Question: I want to apply a link selector hover effect which includes bottom border underline in an unordered list. Really, I know I can do a simple underline using a border-bottom: #FFFFFF solid 2px;, but I'd like to make a custom underline with box-shadow effect. So I have two issues.
1. my border is showing up all the time, not just when I hover.
2. When I tried to add a box shadow to my .underline class it goes around the whole list item and does not create a separate line. I guess we can get to this item later.
MY CSS CODE
'''
li {
margin: auto 0px 20px auto;
font: 1em 'Bookman Old Style', Georgia, Garamond, 'Times New Roman', Times, serif;
color: #FFFFFF;
}
li a {
text-decoration: none;
color: rgba(255,255,255,0.5);
display: block;
}
li a:hover .underline {
cursor: pointer;
text-decoration: none;
color: rgba(255,255,255,1);
}
.underline {
border-bottom: #FFFFFF solid 2px;
}
'''
MY HTML CODE
'''
<ul>
<li><a class="underline" href="http://www.sitepoint.com/">SitePoint.com</a></li>
<li><a href="http://www.sitepoint.com/css3-sliding-menu/">Revealing CSS3 Menu</a></li>
</ul>
'''
I would really like to be pointed to a comprehensive article about how to build rich HTML elements via CSS specfically using :before and :after and being able to use multiple classes on one selector in CSS properly.
Here is a JSFiddle of what I have (broken) <URL>. Also here is a picture of what I'm after. I really exaggerated the underline in order to show what I'm looking for. The line does not have to have rounded edges either.

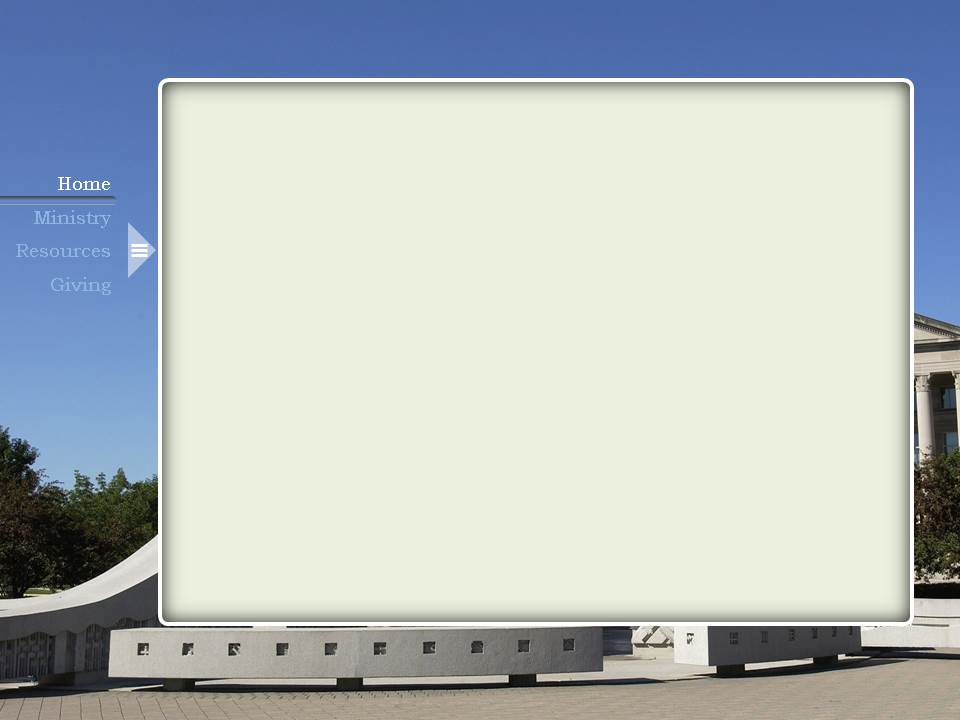
Answer: You could do it by apply 'border-bottom' to '.underline:hover' and 'box-shadow' and 'display: inline-block;' to 'li a' tag.
## JSFiddle - DEMO
'''
<ul>
<li><a class="underline" href="http://www.sitepoint.com/">SitePoint.com</a>
</li>
<li><a href="http://www.sitepoint.com/css3-sliding-menu/">Revealing CSS3 Menu</a>
</li>
</ul>
'''
'''
body {
background: gray; /* only for demo */
}
li {
margin: auto 0px 20px auto;
font: 1em'Bookman Old Style', Georgia, Garamond, 'Times New Roman', Times, serif;
color: #FFFFFF;
}
li a {
text-decoration: none;
color: rgba(255, 255, 255, 0.5);
display: inline-block;
box-shadow: 0px 5px 5px #000;
}
li a:hover .underline {
cursor: pointer;
text-decoration: none;
color: rgba(255, 255, 255, 1);
}
.underline:hover {
border-bottom: #FFFFFF solid 2px;
}
'''